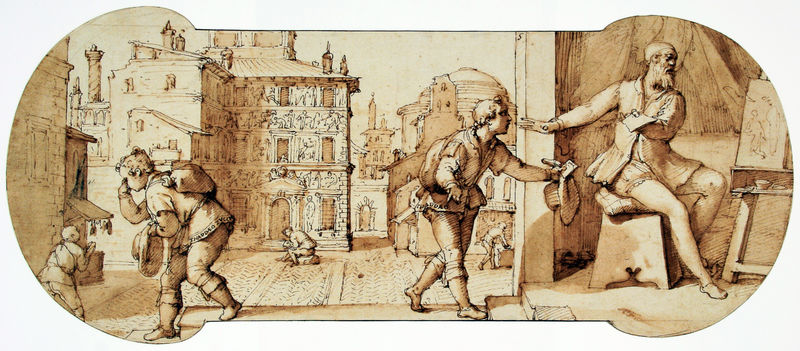
Titel: Taddeo wird von Francesco di Sant'Angelo zurückgewiesen
Künstler: Federico Zuccari
Standort: Los Angeles
Institution: The J. Paul Getty Museum
Schlagwörter: kopf, mann, umhang, menschen, stadt, braun, hut, männer, zeichnung, gebäude, haus, rot, leute, malerei, mensch, stein, kirche, kaufmann, brunnen, bein, schuhe, leer, grafik, hof, markt, platz, sepia, kuppel, atelier, maler, staffelei, strumpf, junge, tusche, knabe, fuss, dom, kupfer, jüngling, hunger, zentrum, geselle, armut, zeichner, bursche, bedrückt, burschen, lehrling, 1400, 1500, max und moritz